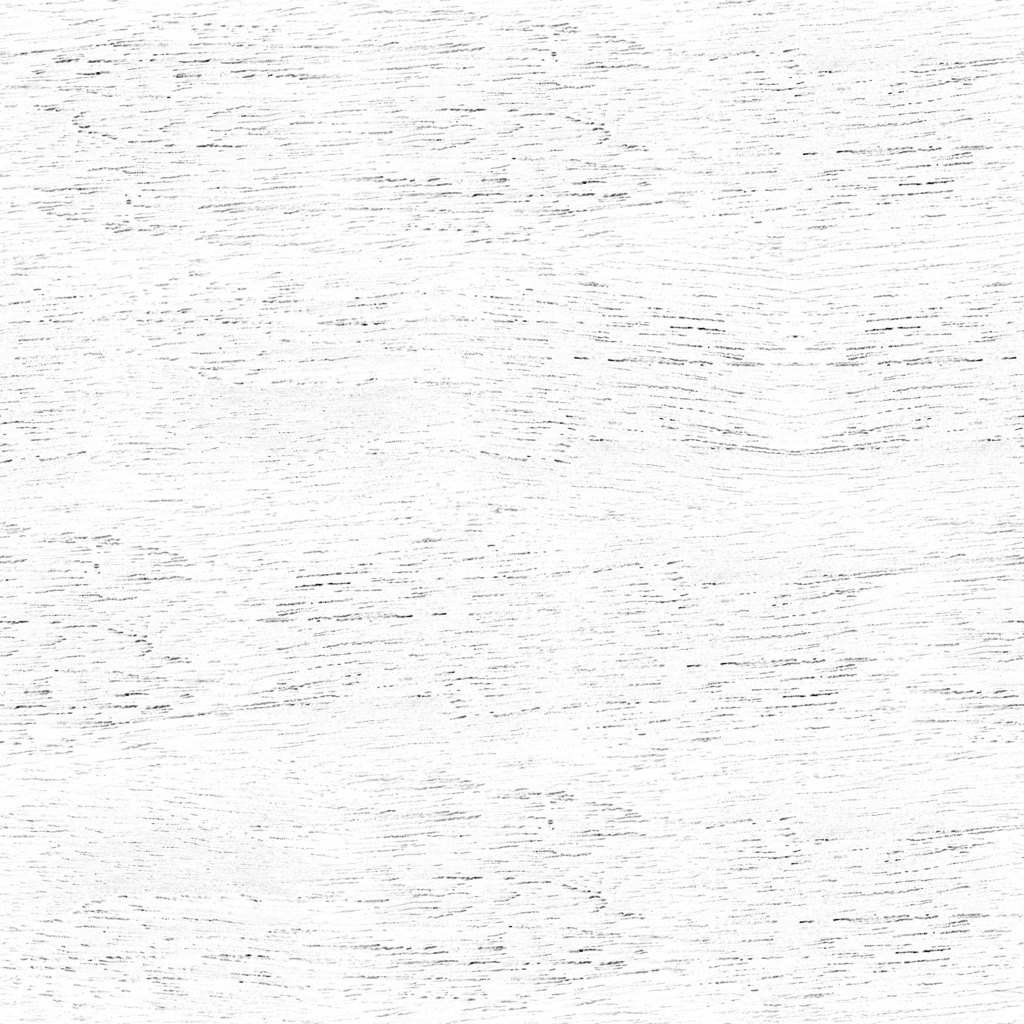
Texture map type: AmbientOcclusion